Field crop: tomato
Growth stage: 1
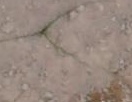
Species: cyperus